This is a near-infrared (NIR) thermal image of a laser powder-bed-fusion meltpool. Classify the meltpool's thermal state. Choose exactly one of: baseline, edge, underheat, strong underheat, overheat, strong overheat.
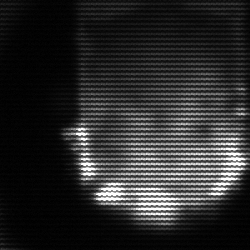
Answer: baseline